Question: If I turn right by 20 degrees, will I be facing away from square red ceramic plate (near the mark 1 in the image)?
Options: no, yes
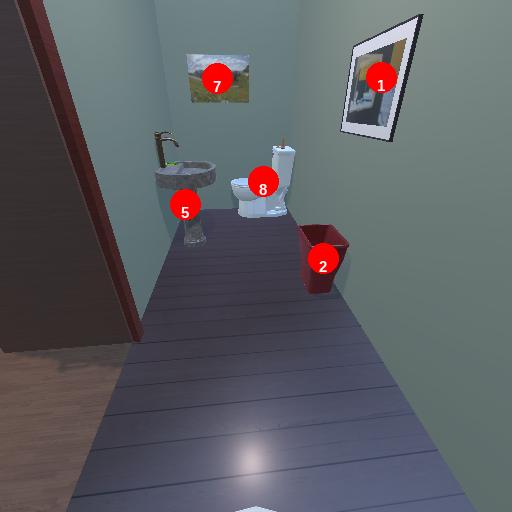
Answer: no